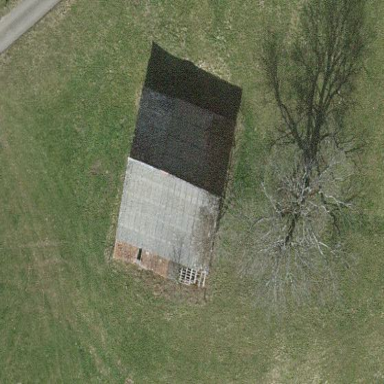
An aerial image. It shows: Farm building.